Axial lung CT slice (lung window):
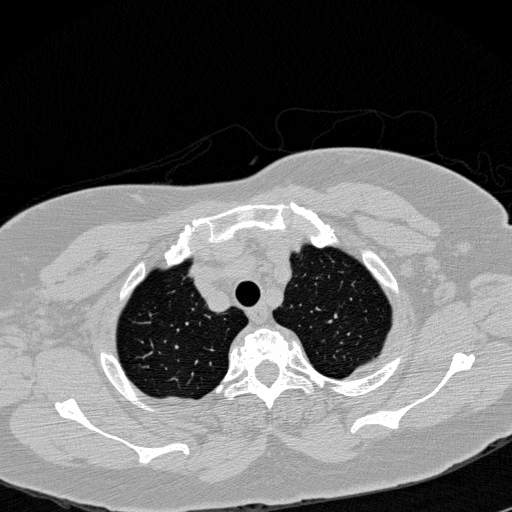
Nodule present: no